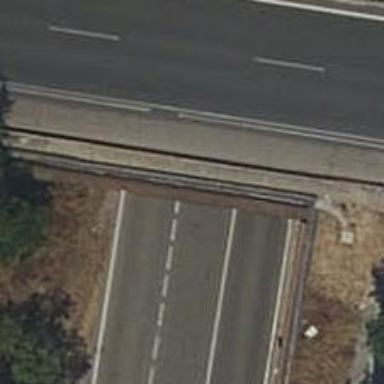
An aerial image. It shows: Tertiary road passing through tunnel.